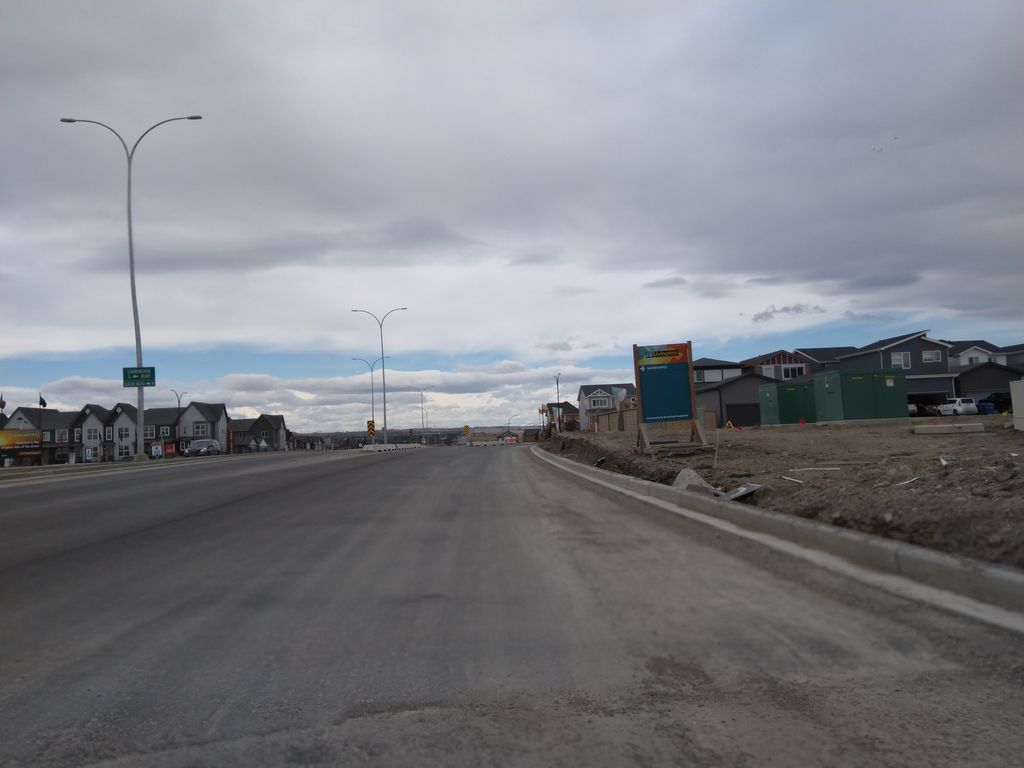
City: calgary